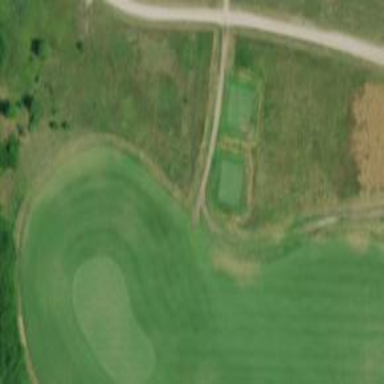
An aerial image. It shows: Footway that resembles golf path.